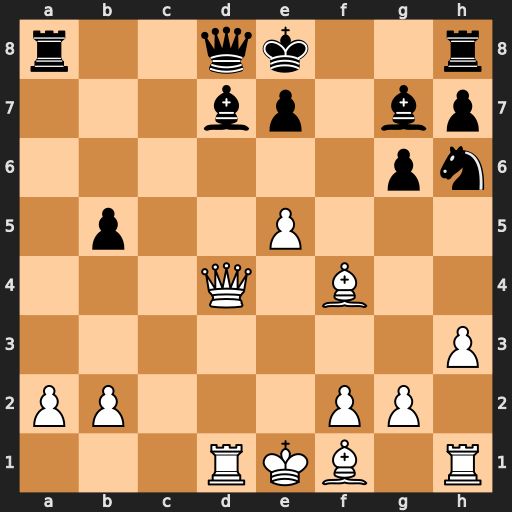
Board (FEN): r2qk2r/3bp1bp/6pn/1p2P3/3Q1B2/7P/PP3PP1/3RKB1R
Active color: w
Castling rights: Kkq
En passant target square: -
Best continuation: Bxh6 Bxh6 e6 O-O exd7